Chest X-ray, PA view. Patient: 49 years old, sex M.
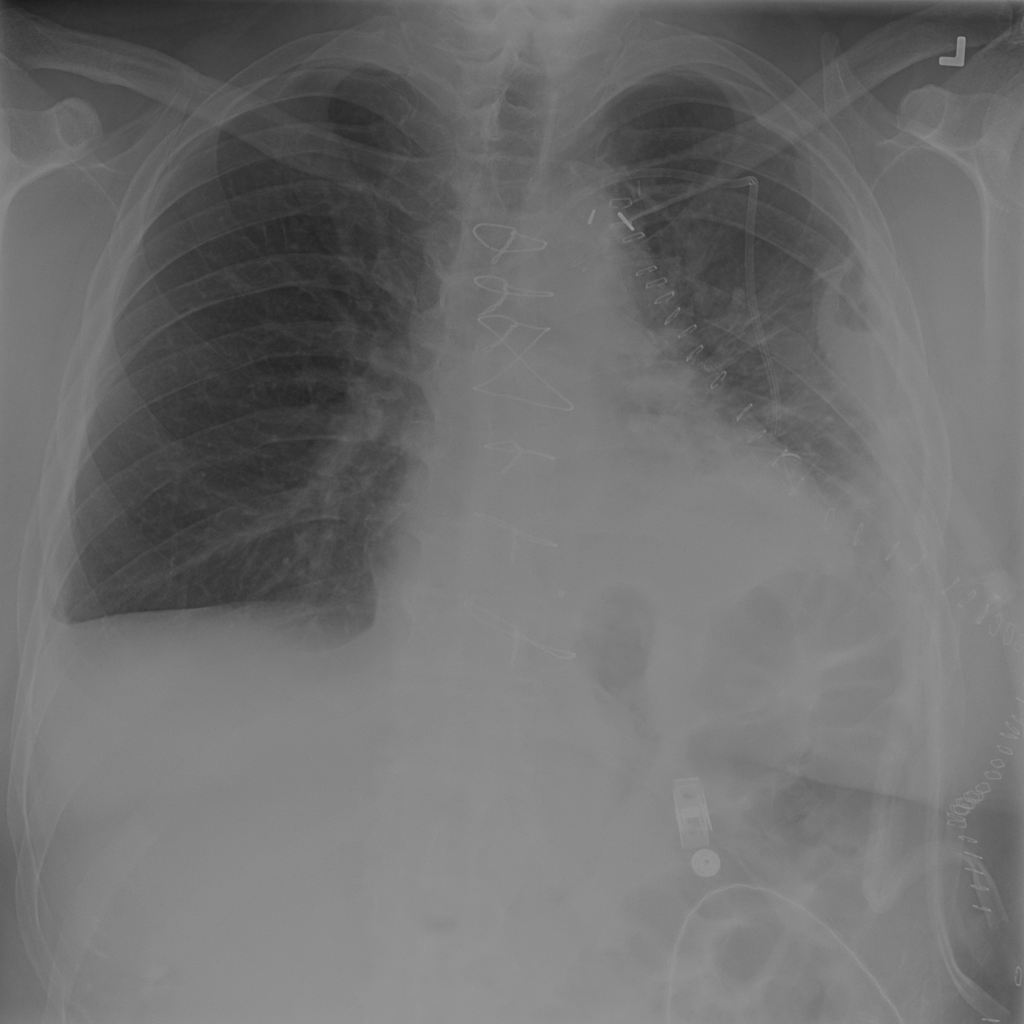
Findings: No Finding